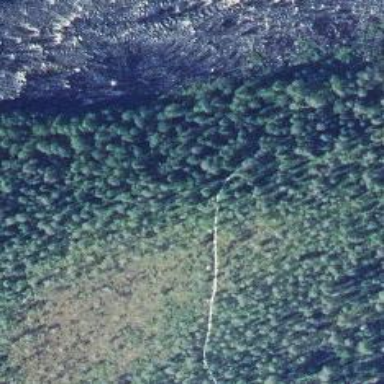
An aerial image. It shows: Path.